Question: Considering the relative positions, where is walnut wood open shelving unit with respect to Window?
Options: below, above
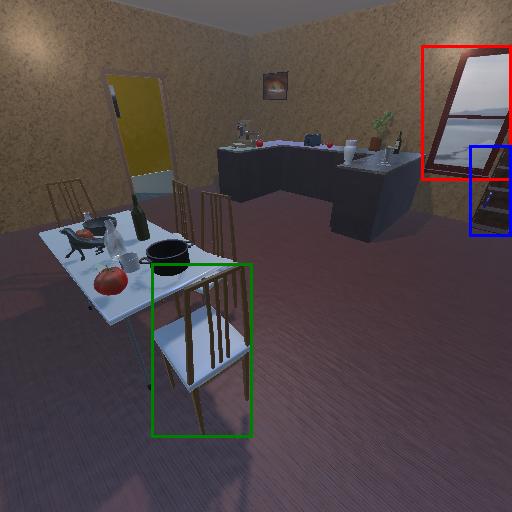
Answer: below